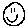
Label: smiley face